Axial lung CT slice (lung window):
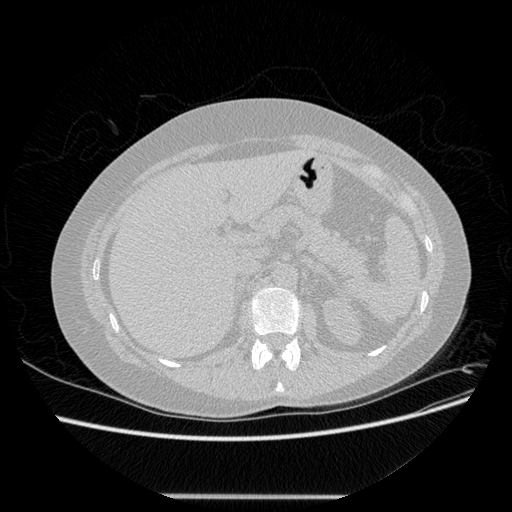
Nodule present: no